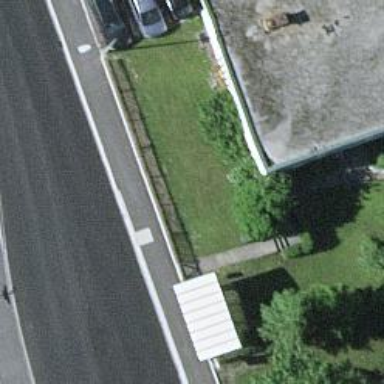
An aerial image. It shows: Platform for public transport with shelter.